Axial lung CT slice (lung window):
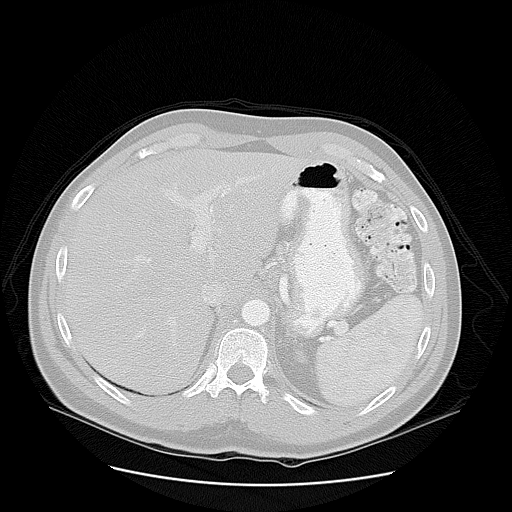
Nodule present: no